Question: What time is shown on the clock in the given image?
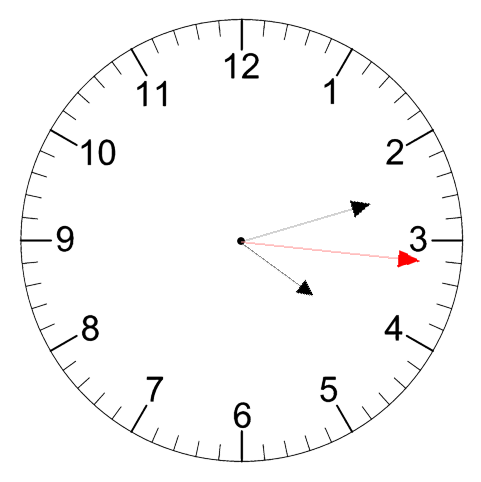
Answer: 04:12:16